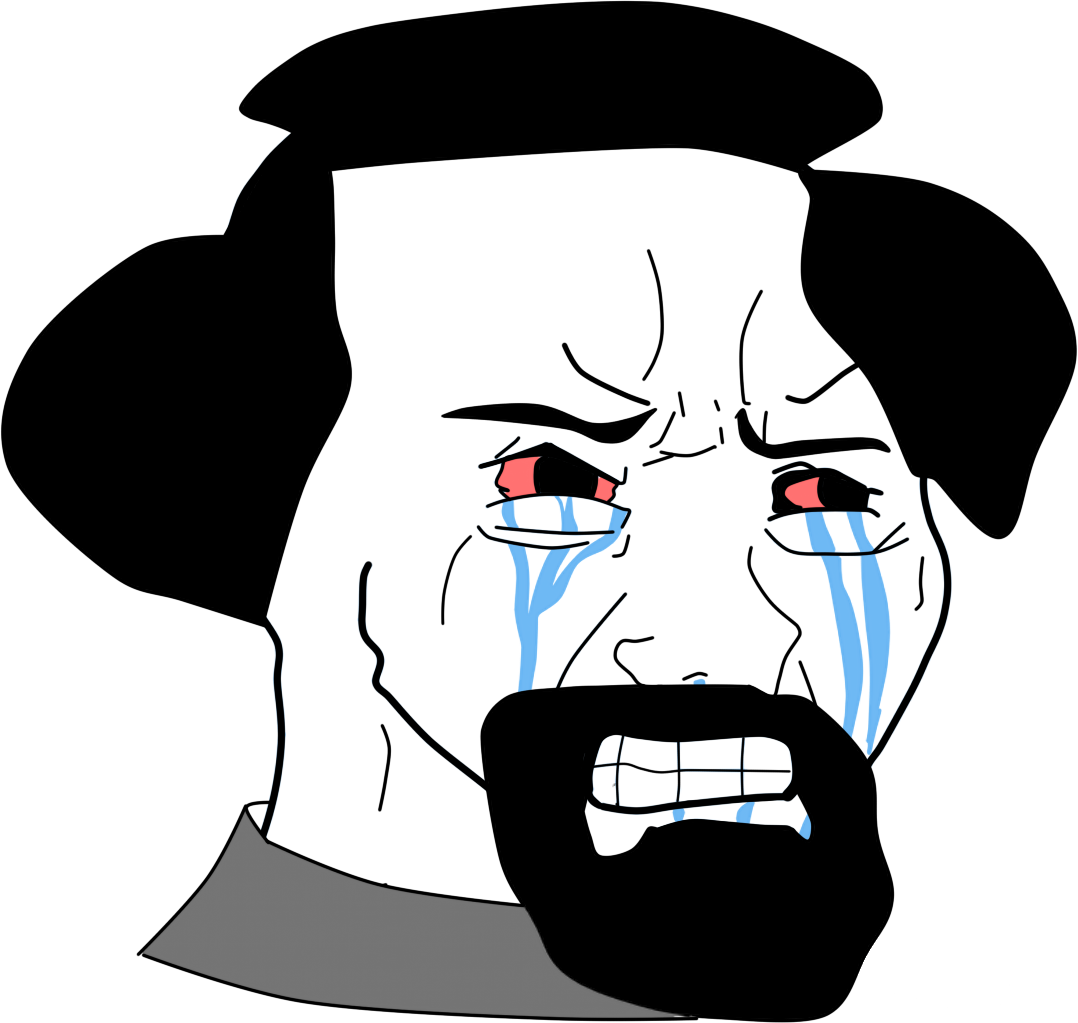
Label: 5_Crying_Wojak